Field crop: tomato
Growth stage: 1
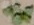
Species: solanum